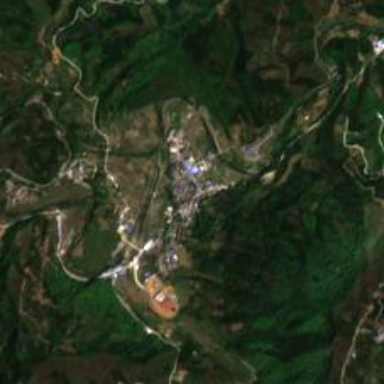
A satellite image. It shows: Ethnic township within town.